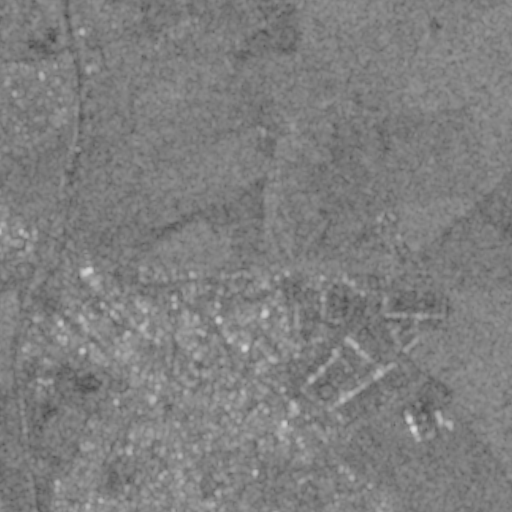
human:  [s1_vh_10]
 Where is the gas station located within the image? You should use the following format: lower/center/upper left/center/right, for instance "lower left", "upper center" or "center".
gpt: The gas station is located in the lower left of the image.
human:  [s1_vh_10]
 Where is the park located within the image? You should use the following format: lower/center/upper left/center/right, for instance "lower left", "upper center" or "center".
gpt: The park is located in the lower left of the image.
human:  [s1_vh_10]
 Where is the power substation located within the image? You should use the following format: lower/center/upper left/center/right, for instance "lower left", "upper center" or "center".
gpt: The power substation is located in the center left of the image.
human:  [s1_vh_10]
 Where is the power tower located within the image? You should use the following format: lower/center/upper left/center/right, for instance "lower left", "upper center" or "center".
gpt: The power tower is located in the upper center of the image.
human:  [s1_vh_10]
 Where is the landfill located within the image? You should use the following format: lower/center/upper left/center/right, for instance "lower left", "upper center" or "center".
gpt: There is no landfill in the image.

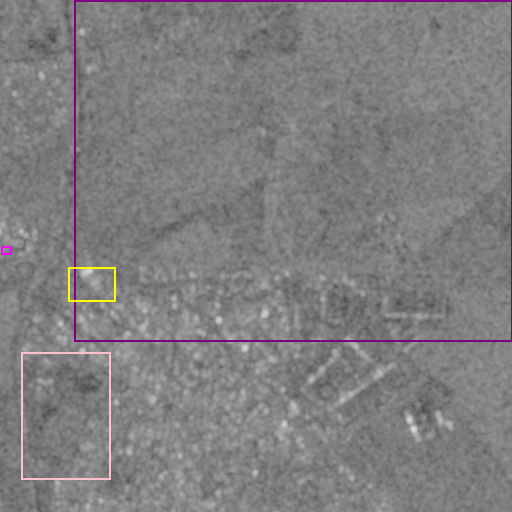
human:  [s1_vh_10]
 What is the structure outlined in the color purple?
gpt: The structure outlined in purple is a crop field.
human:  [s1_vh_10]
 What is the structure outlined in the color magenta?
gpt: The structure outlined in magenta is a gas station.
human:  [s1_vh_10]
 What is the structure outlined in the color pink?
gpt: The structure outlined in pink is a park.
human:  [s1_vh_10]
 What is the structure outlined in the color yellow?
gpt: The structure outlined in yellow is a parking lot.
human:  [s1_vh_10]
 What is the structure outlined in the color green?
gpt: There is no green outline.